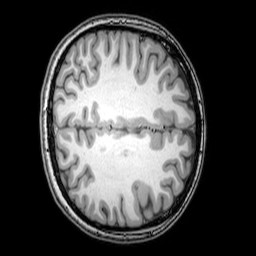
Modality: T1w
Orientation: axial
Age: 20
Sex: female
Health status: healthy
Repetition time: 0.081 s
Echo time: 0.037 s